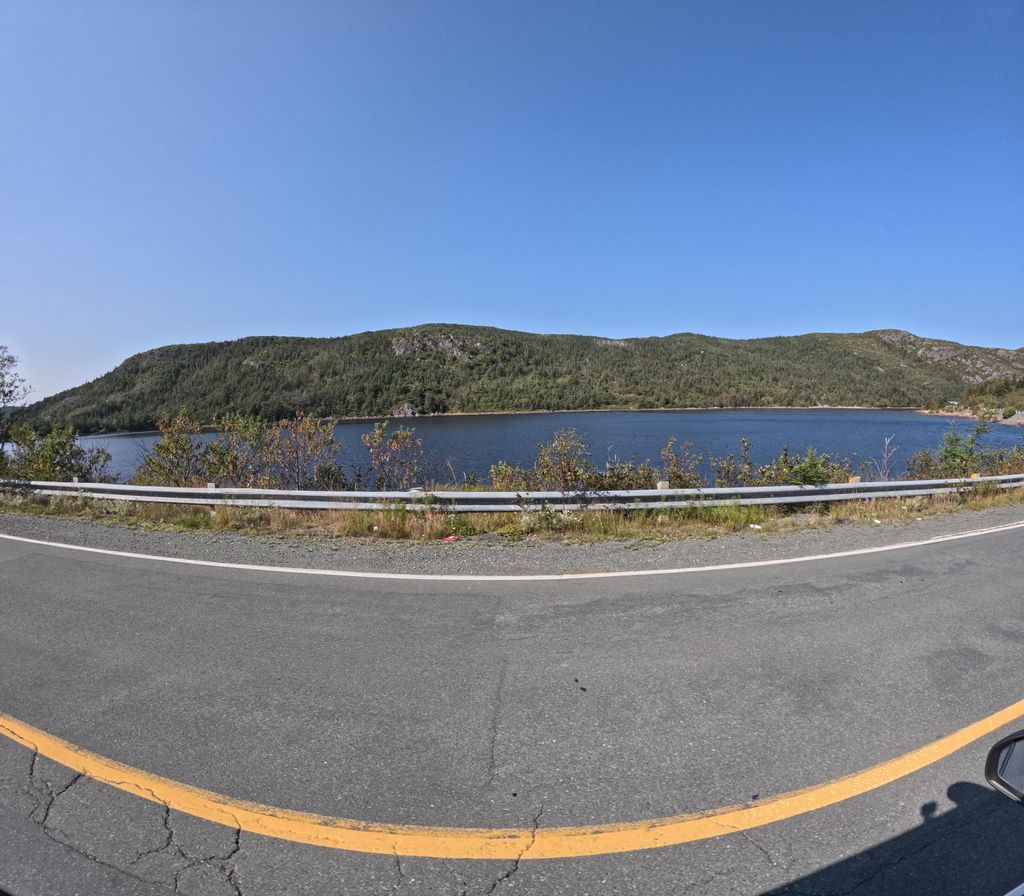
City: st_johns